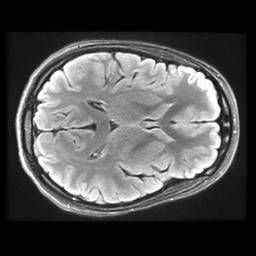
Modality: FLAIR
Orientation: axial
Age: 21
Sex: female
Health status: healthy
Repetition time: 12 s
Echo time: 0.09782 s